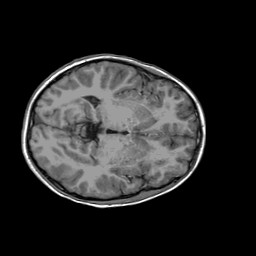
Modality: T1w
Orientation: coronal
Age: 10
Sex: male
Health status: ill